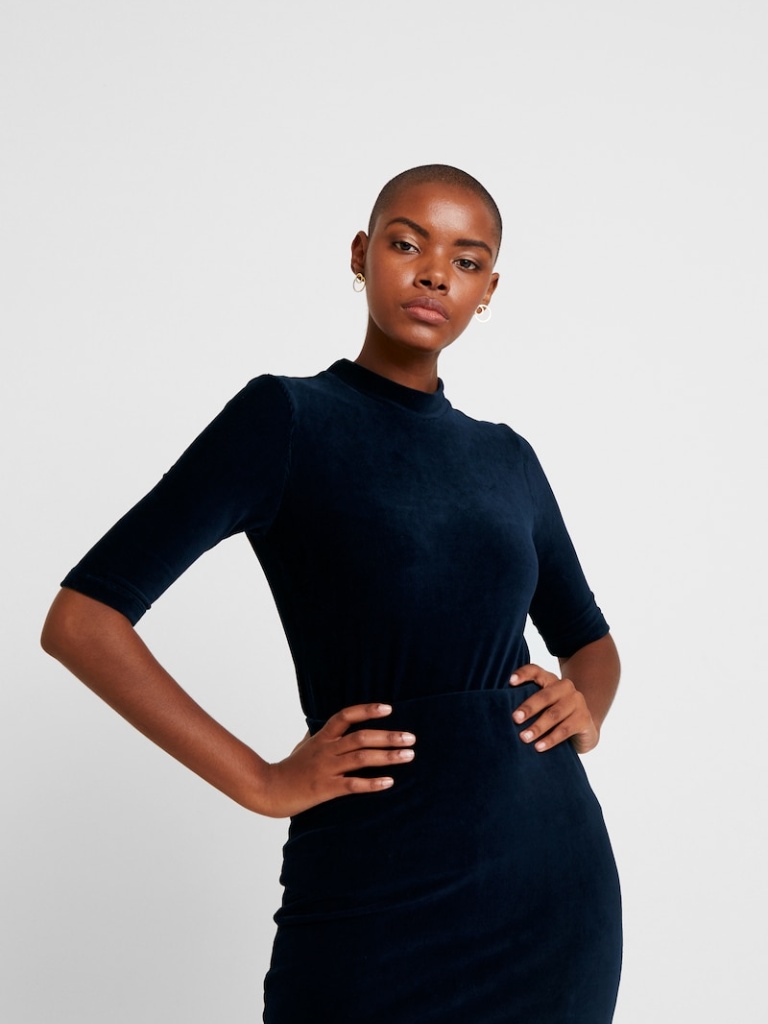
velvet tight short sleeve hip length Fully Tucked in turtleneck top